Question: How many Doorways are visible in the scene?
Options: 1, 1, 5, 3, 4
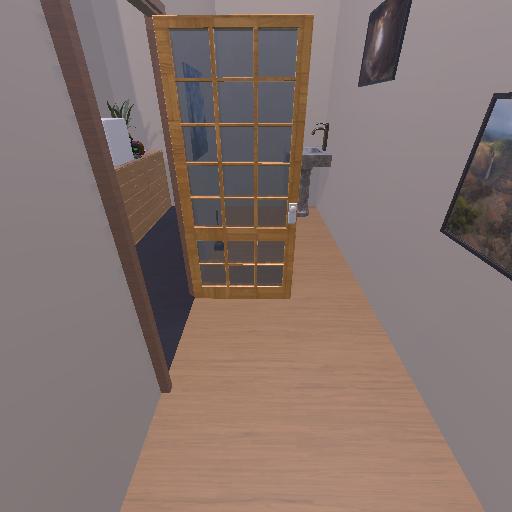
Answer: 1